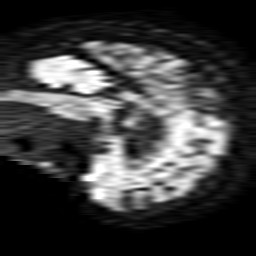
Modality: TRACE
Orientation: sagittal
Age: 66
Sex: female
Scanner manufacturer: philips
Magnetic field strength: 1.5 T
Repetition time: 3.503 s
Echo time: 0.09255 s